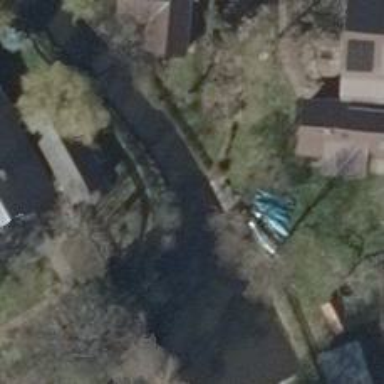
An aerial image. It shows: Canal.